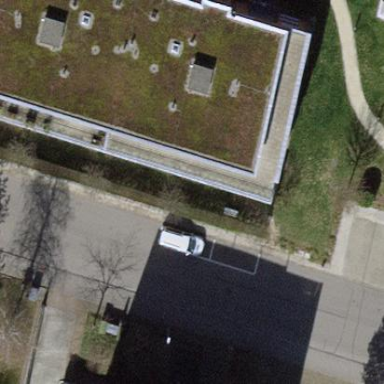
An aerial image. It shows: Terrace building.